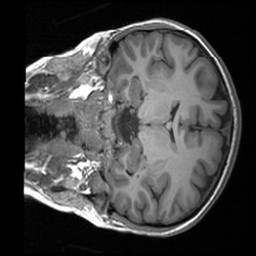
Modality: T1w
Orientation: coronal
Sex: female
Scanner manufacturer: siemens
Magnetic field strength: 3 T
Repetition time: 1.9 s
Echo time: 0.00226 s